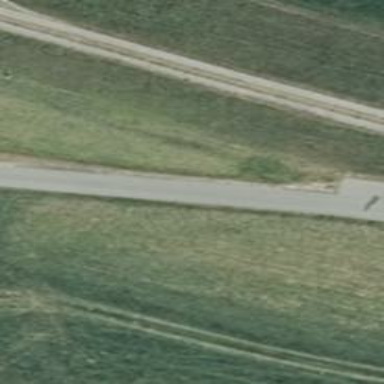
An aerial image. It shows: Unclassified road with asphalt surface. The road has grade1 tracktype.